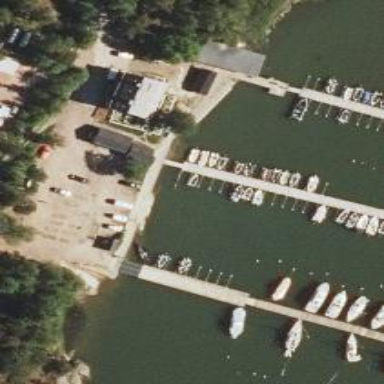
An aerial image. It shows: Slipway on leisure land.